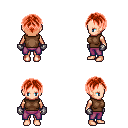
a pixel art fantasy rpg character, female body template, human, light skin, brown sleeveless shirt, magenta pants, red parted hairstyle, metal gloves, four views (front, back, left, right), 2x2 character sprite sheet, small pixel art, hard edges, no anti-aliasing